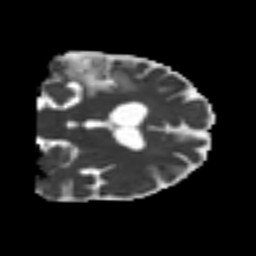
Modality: MD
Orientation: coronal
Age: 71
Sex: male
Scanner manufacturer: siemens
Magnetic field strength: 3 T
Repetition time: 4.987 s
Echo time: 0.0792 s